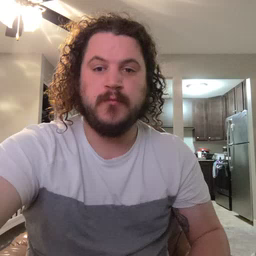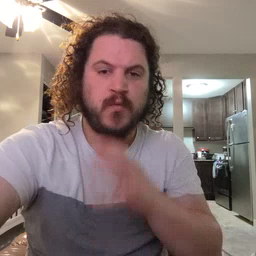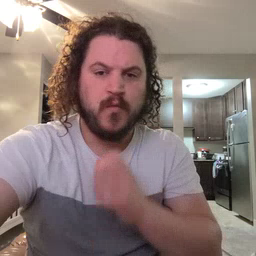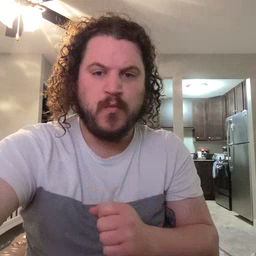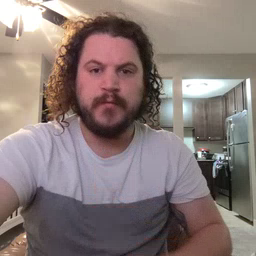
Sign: old